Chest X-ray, PA view. Patient: 67 years old, sex F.
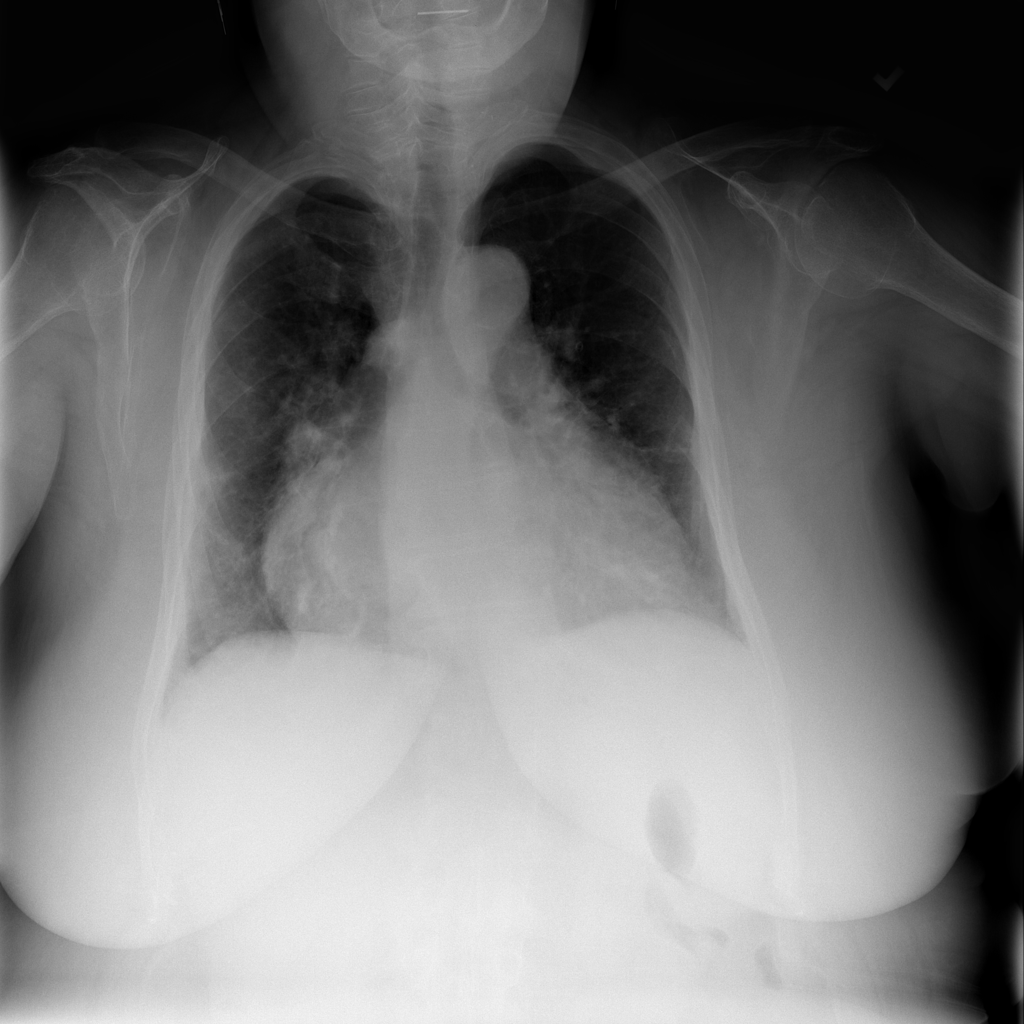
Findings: Cardiomegaly, Effusion